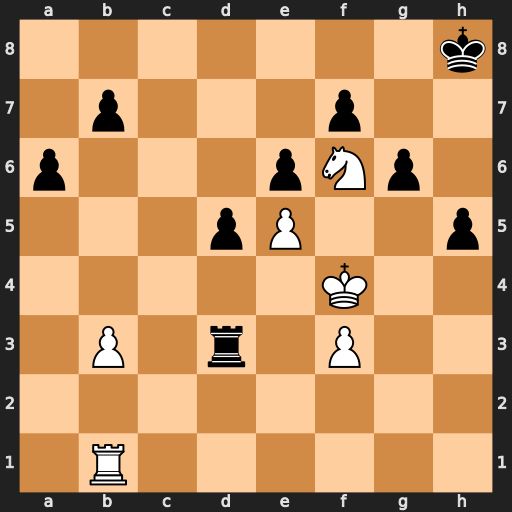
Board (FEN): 7k/1p3p2/p3pNp1/3pP2p/5K2/1P1r1P2/8/1R6
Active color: w
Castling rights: -
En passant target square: -
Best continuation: Rc1 Kg7 Rc8 Rxf3+ Kxf3